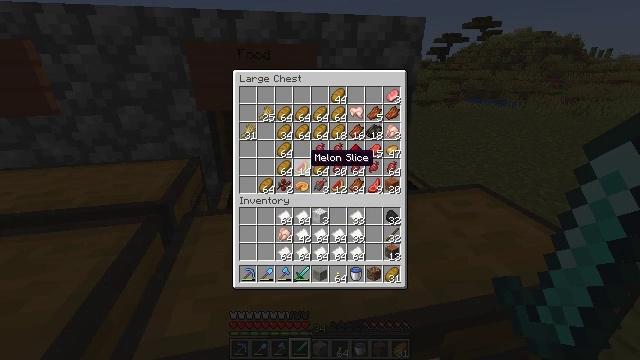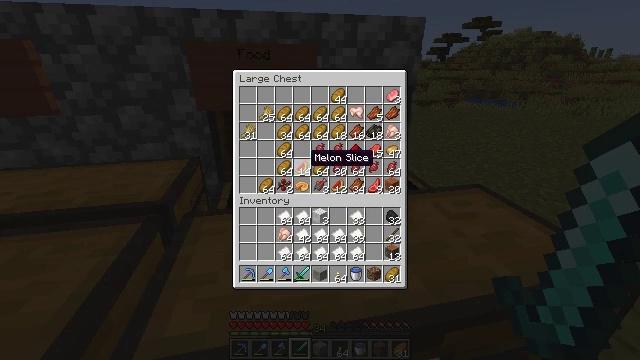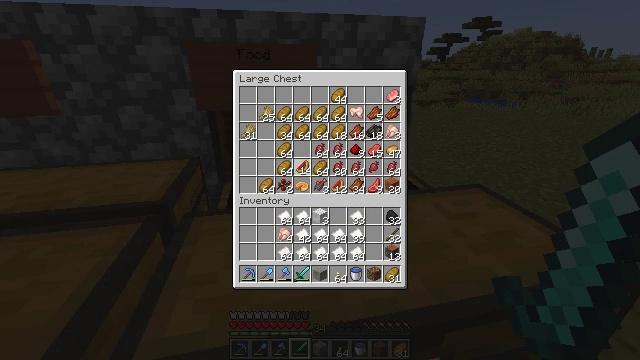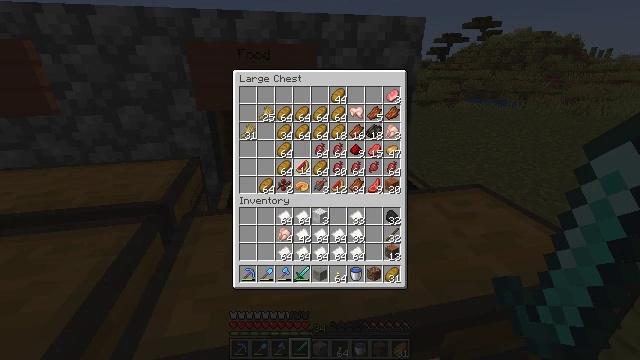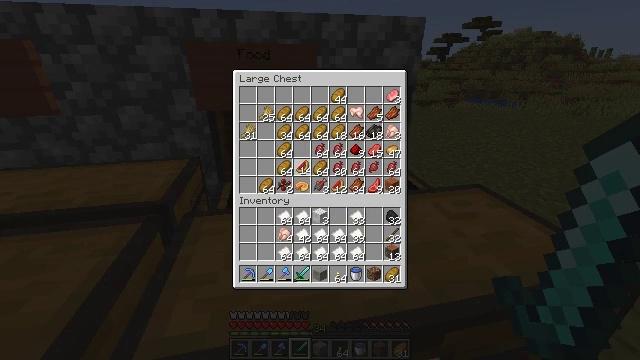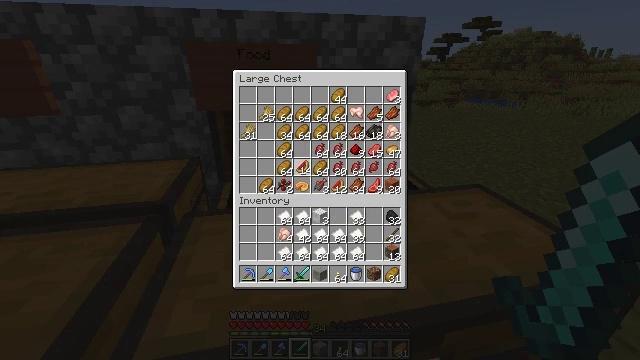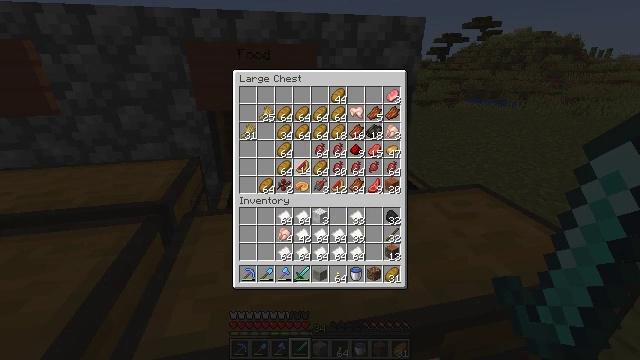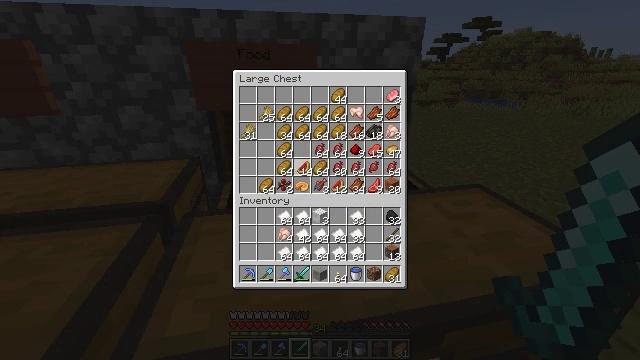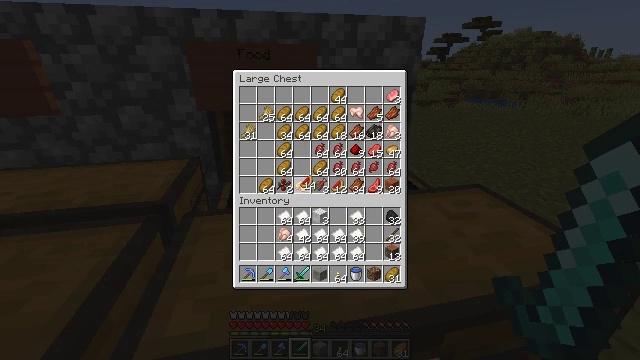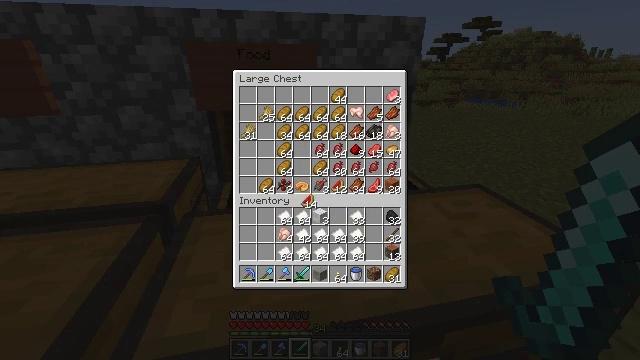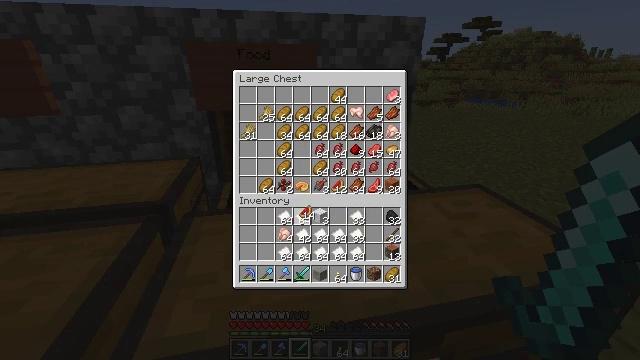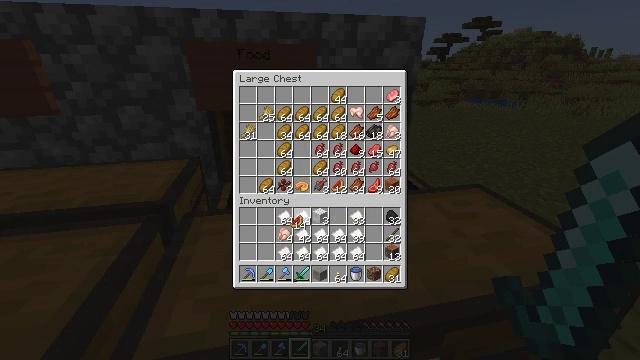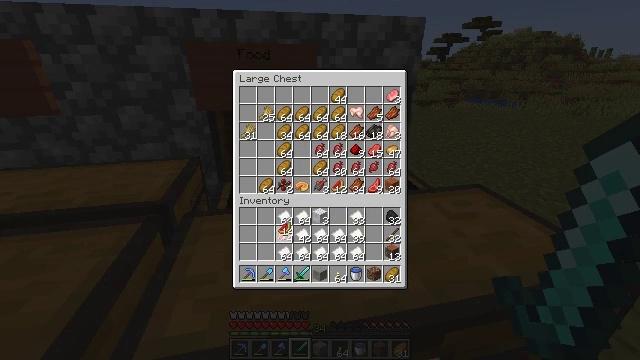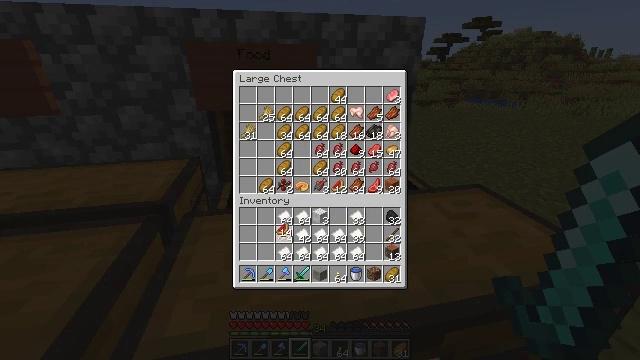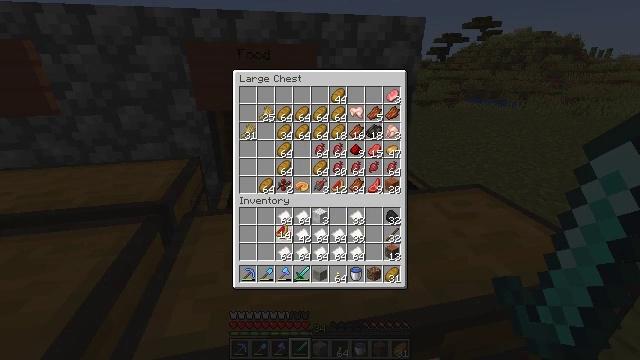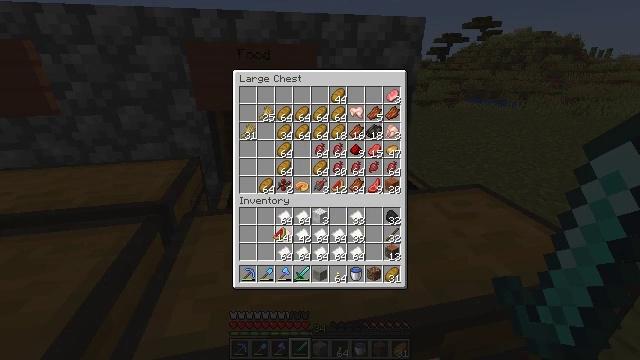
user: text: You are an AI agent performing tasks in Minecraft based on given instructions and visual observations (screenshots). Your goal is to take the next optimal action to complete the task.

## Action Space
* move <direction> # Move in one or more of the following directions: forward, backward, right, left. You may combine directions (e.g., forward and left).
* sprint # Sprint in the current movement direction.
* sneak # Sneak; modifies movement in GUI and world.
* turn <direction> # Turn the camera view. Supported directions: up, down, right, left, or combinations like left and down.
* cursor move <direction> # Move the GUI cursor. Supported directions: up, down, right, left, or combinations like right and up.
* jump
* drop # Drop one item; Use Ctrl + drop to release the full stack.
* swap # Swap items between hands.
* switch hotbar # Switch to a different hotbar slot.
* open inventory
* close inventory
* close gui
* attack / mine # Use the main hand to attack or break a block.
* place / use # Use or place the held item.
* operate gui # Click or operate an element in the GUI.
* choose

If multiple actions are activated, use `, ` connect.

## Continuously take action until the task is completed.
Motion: motion action
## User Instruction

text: Get melon seeds by using a crafting grid and melon slices.
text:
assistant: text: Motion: no_op
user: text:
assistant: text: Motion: operate gui
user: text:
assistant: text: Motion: operate gui
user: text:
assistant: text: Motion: operate gui
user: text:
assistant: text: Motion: no_op
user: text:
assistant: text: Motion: no_op
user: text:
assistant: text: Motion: no_op
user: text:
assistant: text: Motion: cursor move down
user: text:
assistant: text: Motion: cursor move down
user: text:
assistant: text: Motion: cursor move down
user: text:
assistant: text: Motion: cursor move left and down
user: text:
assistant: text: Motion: cursor move left
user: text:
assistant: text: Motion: no_op
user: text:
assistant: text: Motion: no_op
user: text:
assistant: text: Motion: no_op
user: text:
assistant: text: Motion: no_op
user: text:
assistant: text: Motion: no_op
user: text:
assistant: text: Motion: no_op
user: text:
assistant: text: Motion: no_op
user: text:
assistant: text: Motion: no_op
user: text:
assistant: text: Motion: no_op
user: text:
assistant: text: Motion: operate gui
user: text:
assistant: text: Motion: operate gui
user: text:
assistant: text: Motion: operate gui
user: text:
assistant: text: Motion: no_op
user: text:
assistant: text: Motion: no_op
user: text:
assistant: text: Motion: no_op
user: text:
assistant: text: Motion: no_op
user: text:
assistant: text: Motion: no_op
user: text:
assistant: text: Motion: no_op